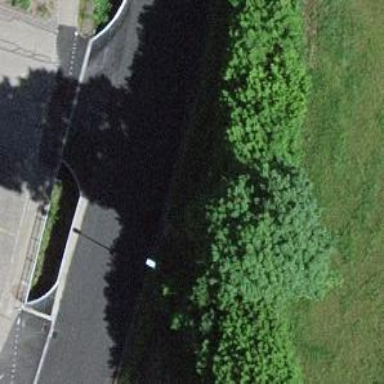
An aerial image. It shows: Tertiary road.